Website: lowes
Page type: customer-info-address
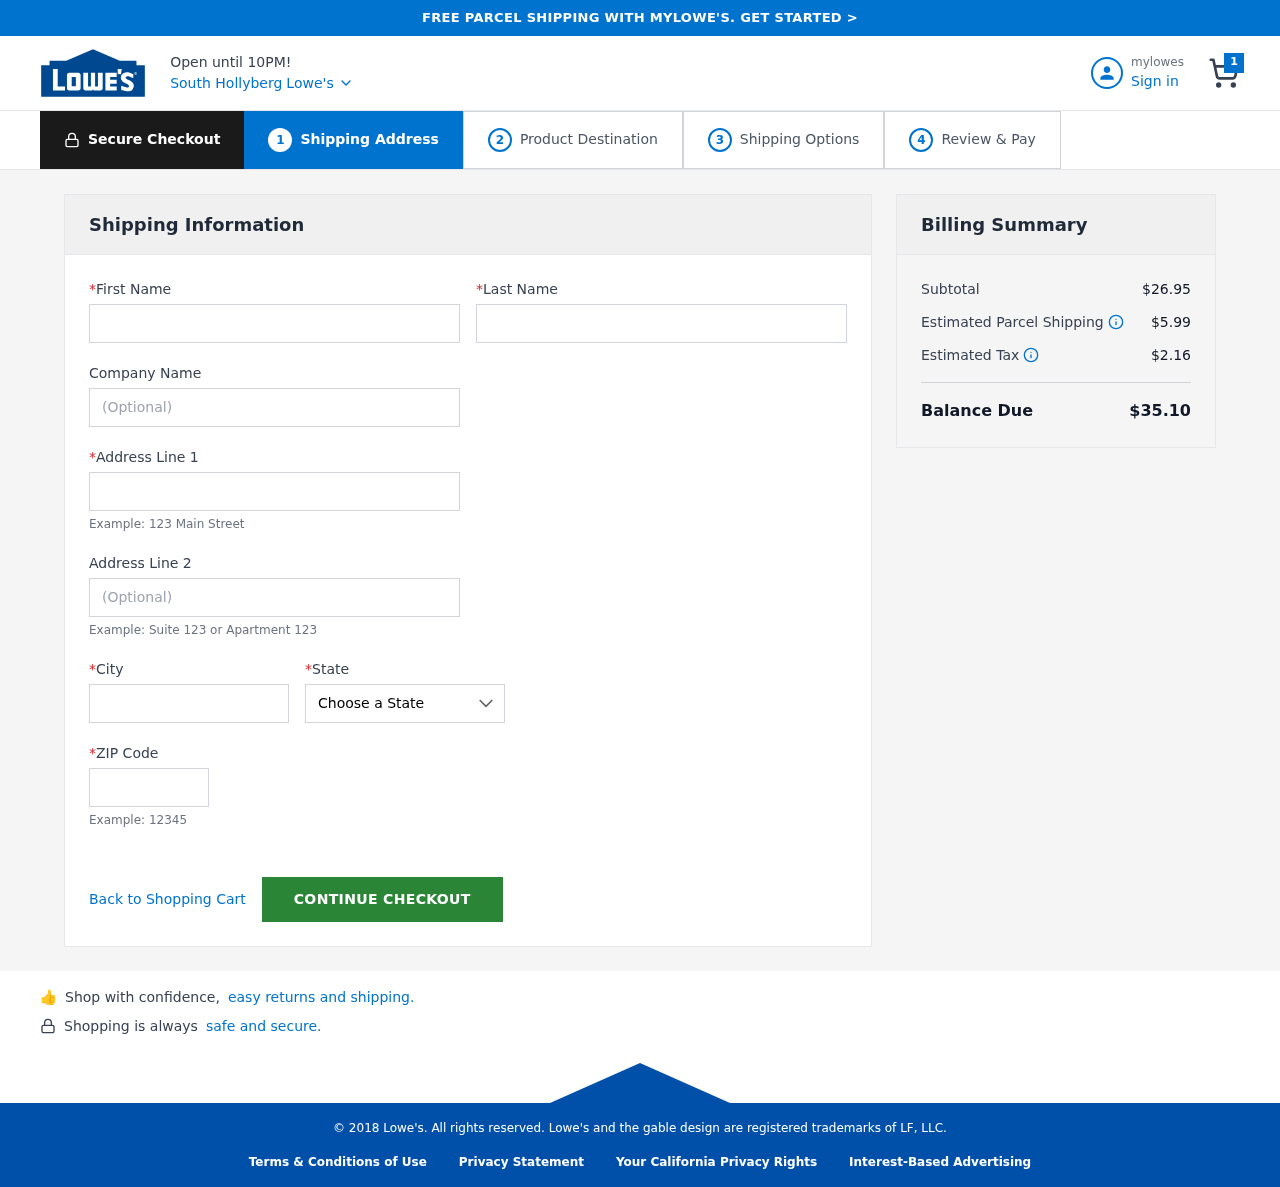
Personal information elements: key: PII_CITY
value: South Hollyberg
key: PII_COMPANY
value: Orozco Group
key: PII_FIRSTNAME
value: David
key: PII_LASTNAME
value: Robertson
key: PII_POSTCODE
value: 47213
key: PII_STATE
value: Alabama
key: PII_STREET
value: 6384 Stewart Centers
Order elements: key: ORDER_NUM_ITEMS
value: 1
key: ORDER_SUBTOTAL
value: $26.95
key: ORDER_SHIPPING_COST
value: $5.99
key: ORDER_TAX
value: $2.16
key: ORDER_TOTAL
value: $35.10